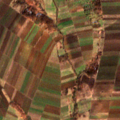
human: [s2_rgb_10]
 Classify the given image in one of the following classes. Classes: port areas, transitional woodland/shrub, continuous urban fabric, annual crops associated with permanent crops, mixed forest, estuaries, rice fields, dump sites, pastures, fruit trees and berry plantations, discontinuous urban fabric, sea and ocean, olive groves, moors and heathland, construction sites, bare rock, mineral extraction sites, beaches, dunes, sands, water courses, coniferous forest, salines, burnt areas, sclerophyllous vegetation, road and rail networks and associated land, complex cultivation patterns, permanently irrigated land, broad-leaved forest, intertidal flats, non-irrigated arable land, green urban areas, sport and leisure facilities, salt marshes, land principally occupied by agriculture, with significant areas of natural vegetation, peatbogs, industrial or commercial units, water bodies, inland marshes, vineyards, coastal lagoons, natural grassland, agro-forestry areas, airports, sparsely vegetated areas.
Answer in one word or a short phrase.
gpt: non-irrigated arable land, complex cultivation patterns, land principally occupied by agriculture, with significant areas of natural vegetation